Current action and preconditions to check: trajectory_clear

Your task: For each precondition in the list above, predict whether it will hold at this action.

Consider the current scene as observed from the mobile robot's camera, and analyze the predicted future states of all dynamic agents (e.g., people, animals, vehicles, or any moving entities) within the NEXT SECOND.

IMPORTANT: Only answer "very likely" if you are absolutely certain—based on strong, clear evidence—that a dynamic agent will violate the precondition in the predicted future state. Do NOT answer "very likely" for unlikely, ambiguous, or low-probability risks.

Ask yourself for each precondition: Is there a high probability, with clear and convincing evidence, that the predicted future states of any dynamic agent will interfere with the predicted future state of the currently executing action within the NEXT SECOND, causing that precondition to fail?

Assess the risk level based on these predictions. Use "likely" or "very likely" if motions create a clear risk of interference.

Use "neutral" or "improbable" if agents are nearby but their predicted paths are clearly diverging or non-conflicting.

Failure Risk Categories: "very improbable", "improbable", "neutral", "likely", "very likely"

Answer Format: Output ONLY the probability_of_failure value from these categories: "very improbable", "improbable", "neutral", "likely", "very likely"

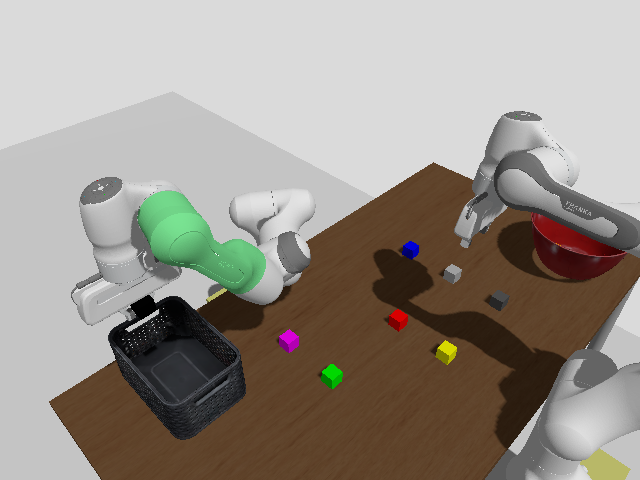

Answer: very improbable